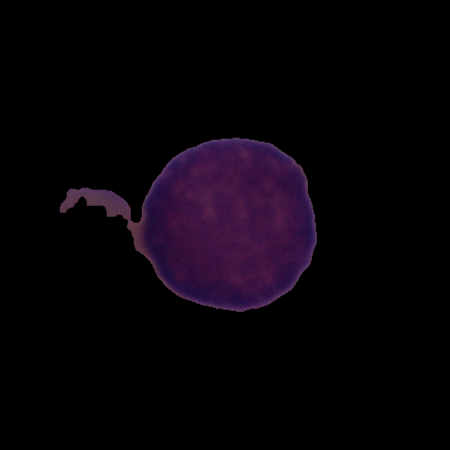
Label: healthy